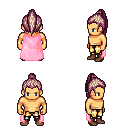
a pixel art fantasy rpg character, male body template, human, tanned skin, pink cape, gold greaves, white blonde long topknot hairstyle, brown shoes, four views (front, back, left, right), 2x2 character sprite sheet, small pixel art, hard edges, no anti-aliasing